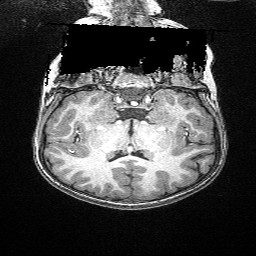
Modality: T1w
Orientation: sagittal